Interaction volume radius: 5 \u00c5
Interaction volume height: 10 \u00c5
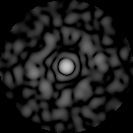
Disorder parameter: 0.8514